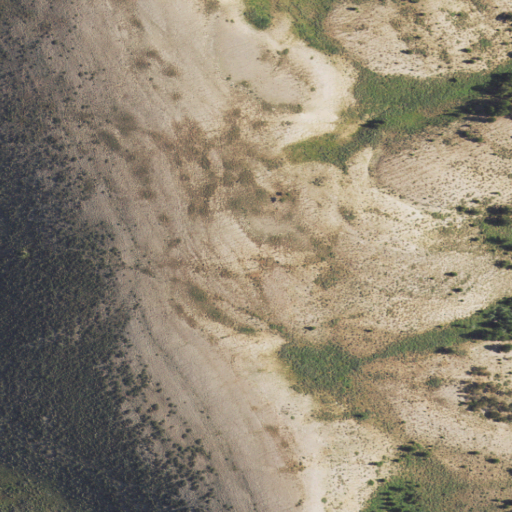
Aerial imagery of mountains in Wyoming named Sublette Range containing shrub and evergreen forest